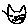
Label: cat